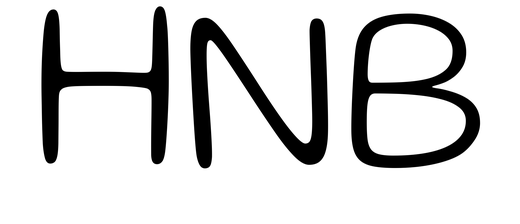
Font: Gluten_ExtraLight